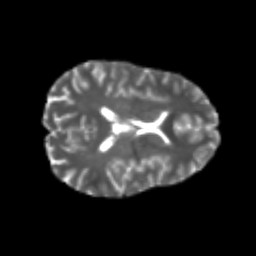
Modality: T2w
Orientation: axial
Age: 23
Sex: female
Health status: healthy
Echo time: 0.074 s